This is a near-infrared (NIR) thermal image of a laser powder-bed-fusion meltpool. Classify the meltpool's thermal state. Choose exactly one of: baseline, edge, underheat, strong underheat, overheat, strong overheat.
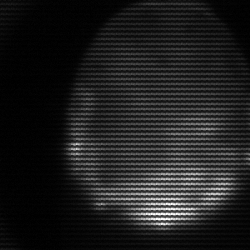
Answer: edge